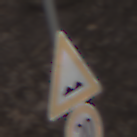
Verkehrszeichen: UnebeneFahrbahn
Zusatzzeichen unten: Geschwindigkeit20
Umgebung: Outdoor, Nature
Tageszeit: MorningAfternoon
Wetter: Overcast
Licht: Natural
Jahreszeit: Autumn
Kontrast: LowContrast